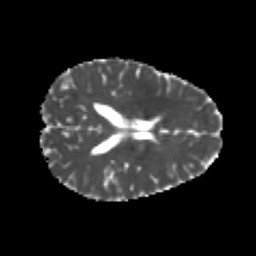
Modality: MD
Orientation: axial
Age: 22
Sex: female
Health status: healthy
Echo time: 0.074 s